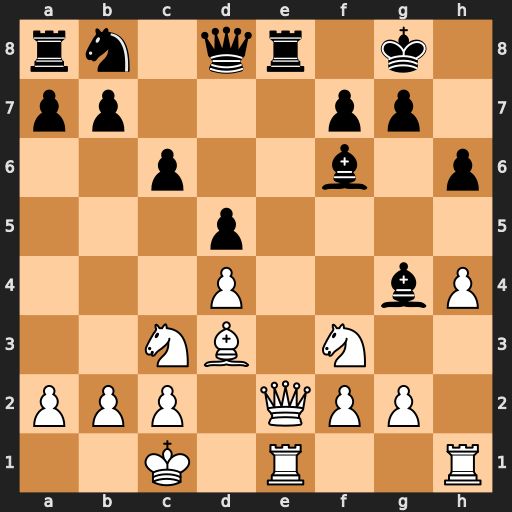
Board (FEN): rn1qr1k1/pp3pp1/2p2b1p/3p4/3P2bP/2NB1N2/PPP1QPP1/2K1R2R
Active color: w
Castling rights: -
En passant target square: -
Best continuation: Qxe8+ Qxe8 Rxe8#